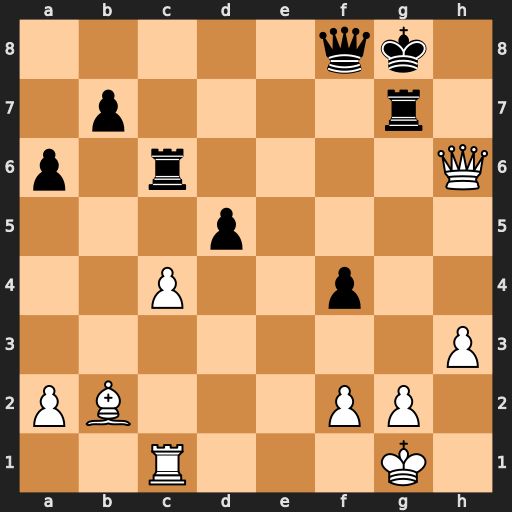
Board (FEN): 5qk1/1p4r1/p1r4Q/3p4/2P2p2/7P/PB3PP1/2R3K1
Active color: w
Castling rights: -
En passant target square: -
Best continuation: Bxg7 Rxh6 Bxf8